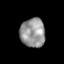
Tissue: prostate
Cell type: T cells
Senescence score: 0.3567
Nuclear area (px): 708
Mean DAPI intensity: 149.925